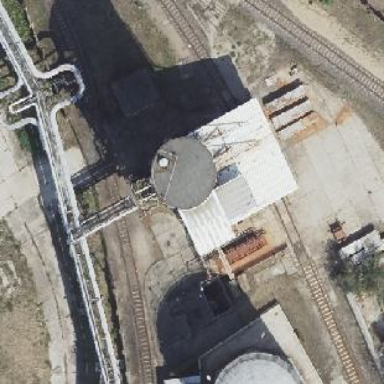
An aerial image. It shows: Industrial building.